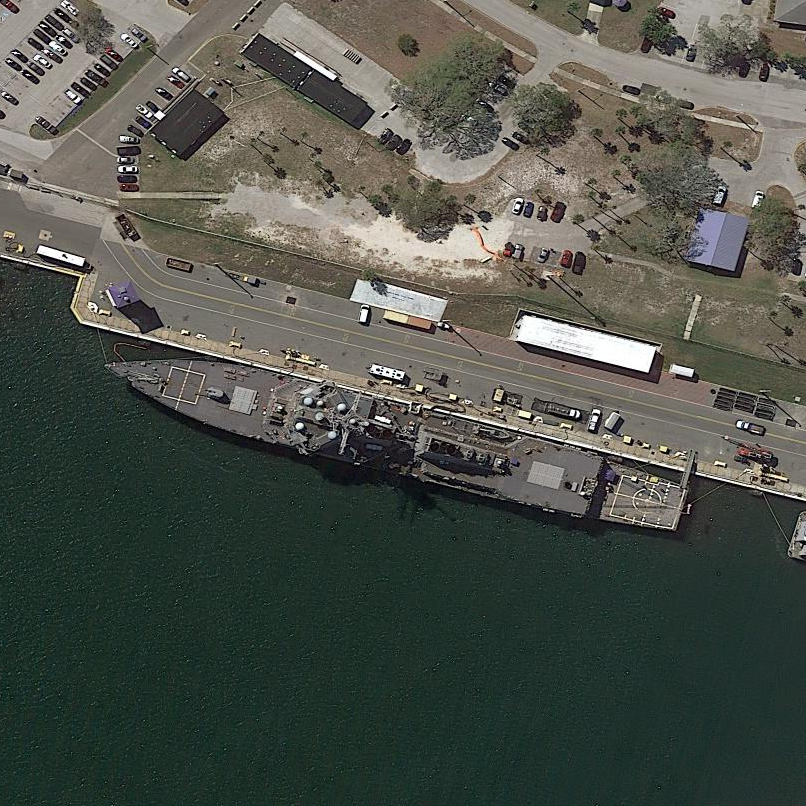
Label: destroyer